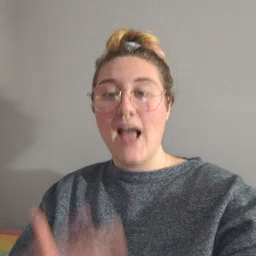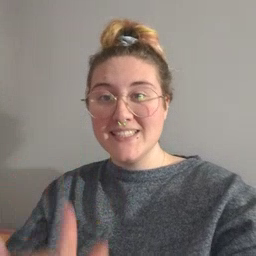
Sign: empty